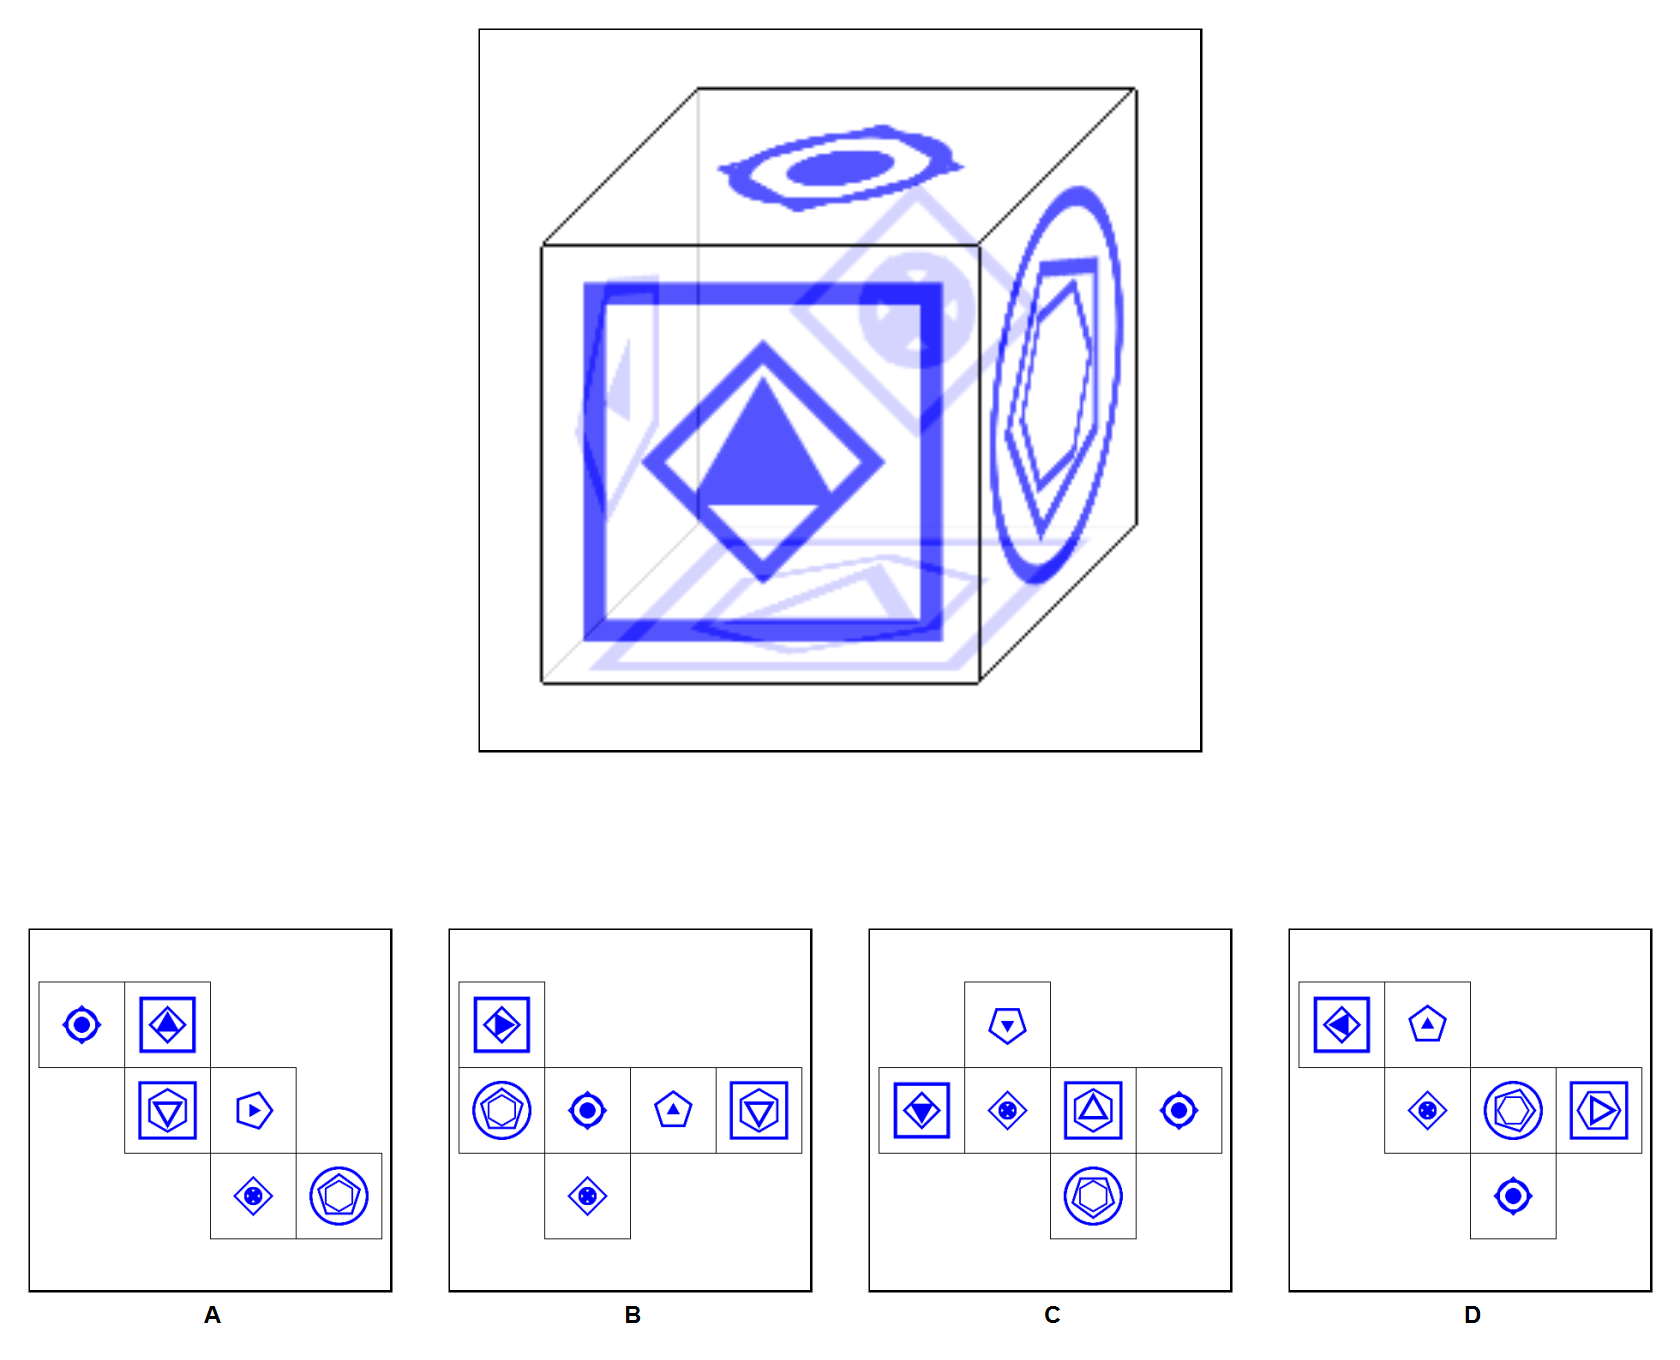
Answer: B